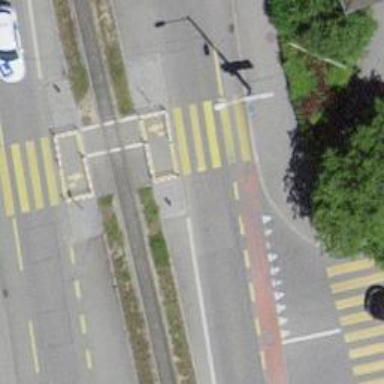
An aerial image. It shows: Cycle barrier.